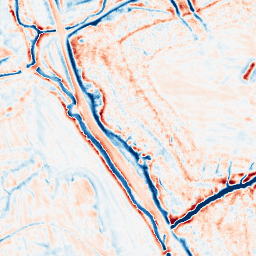
Category: edge_preserving
Decomposition family: bilateral
Decomposition parameters: d: 15
sigma_color: 50
sigma_space: 75
Upsampling method: bicubic
Upsampling parameters: scale: 4
Upsampling scale: 4